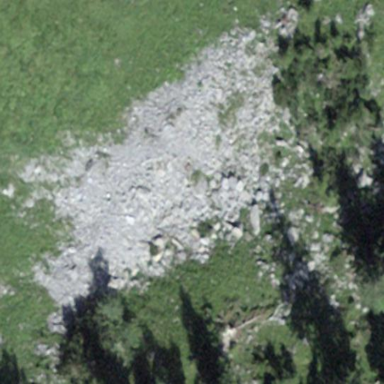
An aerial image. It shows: Scree landscape.